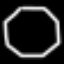
Label: octagon